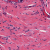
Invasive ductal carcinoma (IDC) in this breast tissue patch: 0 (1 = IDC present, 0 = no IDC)